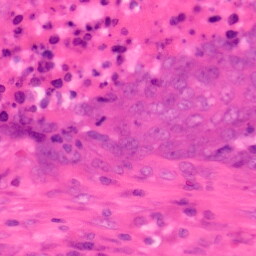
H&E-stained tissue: Colon